Question: I am facing problem in using the domquery, to get focus on the control previous to grid when the grid cell is in edit mode, What i am trying is
1.check the grid tabindex add 1 to it, gridTabIndex = grid.dom.tabindex - 1
2.do grid.up() to look out for main form ,
3.then search using for the field with the tabindex = grid.tabindex - 1
using grid.up().query() gives the below output as shown in image

So the point 3 is where i am facing problem. it gives an empty array // output is []
Any kind of help is appreciated.
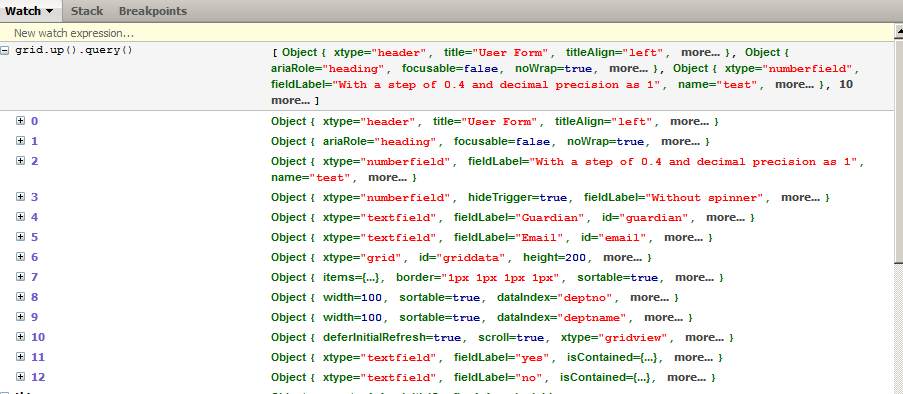
Answer: 'form.query' query Dom Elements. It queries ExtJs Components. However 'form.getEl().query' query for Dom Elements. Give it a try. (Notice, <URL>